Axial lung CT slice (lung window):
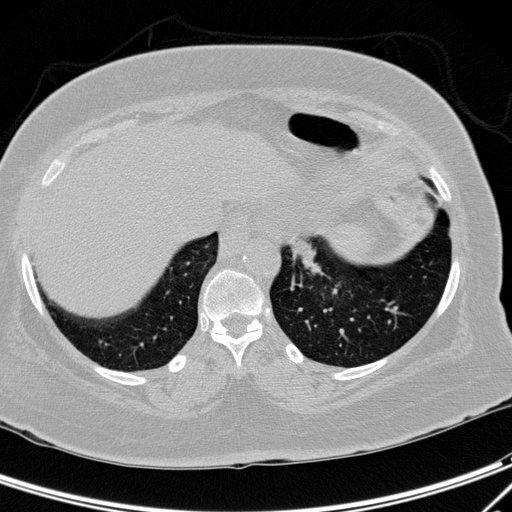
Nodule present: no